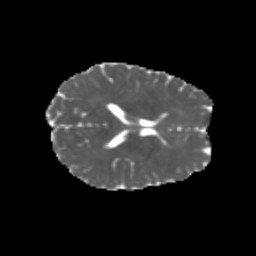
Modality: MD
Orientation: axial
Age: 23
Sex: male
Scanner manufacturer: siemens
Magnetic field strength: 3 T
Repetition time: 1.8 s
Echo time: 0.07 s